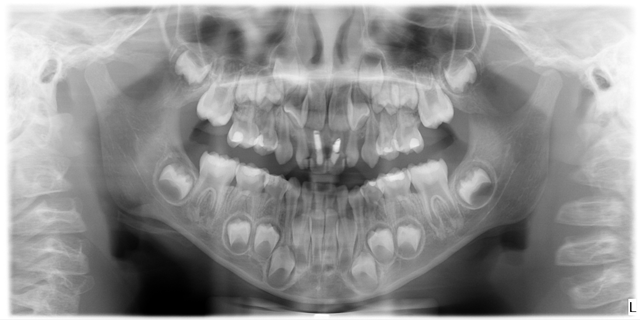
child